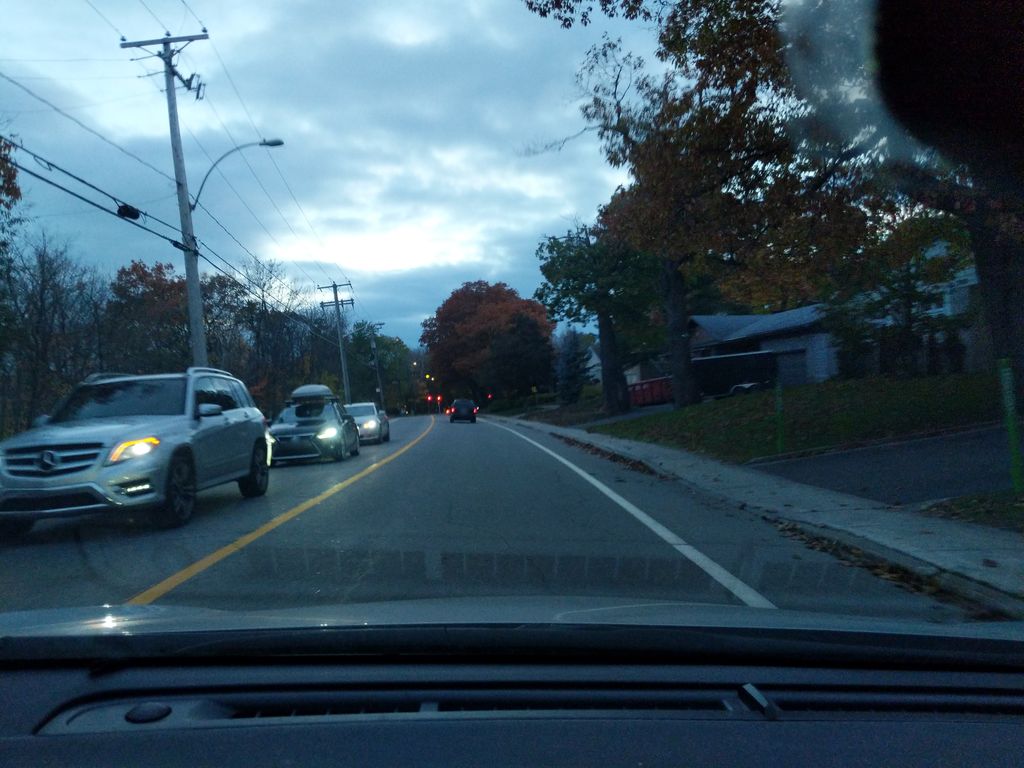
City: quebec_city